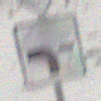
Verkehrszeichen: VerlaufVorfahrtsstrasse6
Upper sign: Vorfahrtsstrasse
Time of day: MorningAfternoon
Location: Outdoor (Nature)
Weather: Overcast
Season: Winter
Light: Natural